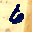
Label: 6